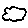
Label: cloud